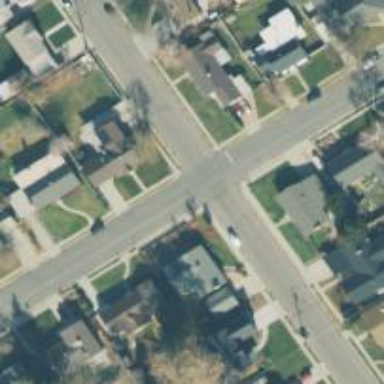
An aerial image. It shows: Unmarked road crossing.